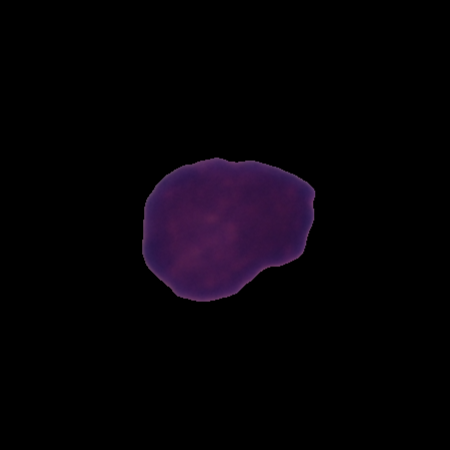
Label: healthy